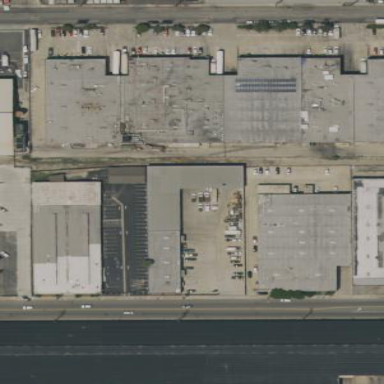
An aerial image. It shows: Warehouse.